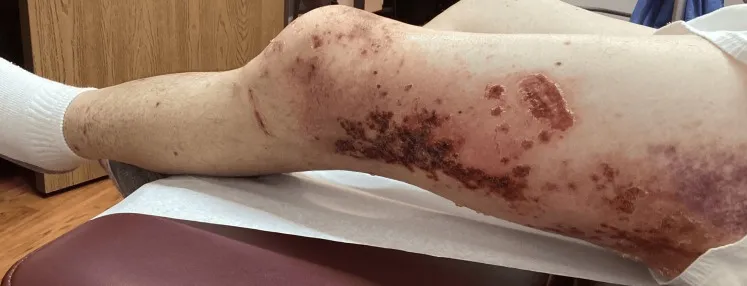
Left lateral leg with erythema surrounding the erosive plaques in the same distribution seen in the days prior. The photograph was taken the day of the biopsy and two days after the patient worsened and was switched to valaciclovir.
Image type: medical_photograph (skin_photograph)